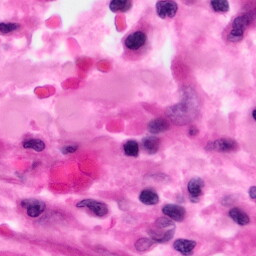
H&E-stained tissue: Pancreatic